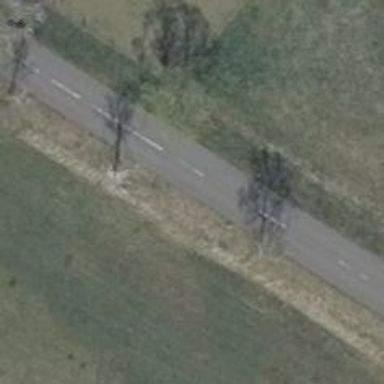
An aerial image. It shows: Tertiary road with asphalt surface.